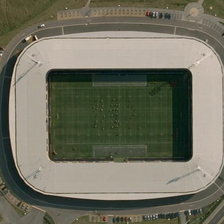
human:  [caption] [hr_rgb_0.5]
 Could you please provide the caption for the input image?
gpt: many people are in a stadium surrounded by cars and meadows .

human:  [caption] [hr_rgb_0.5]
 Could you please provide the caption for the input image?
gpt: there is a grey rectangular building under the sun .

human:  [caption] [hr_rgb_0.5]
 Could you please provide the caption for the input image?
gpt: the gym roads and trees around it .

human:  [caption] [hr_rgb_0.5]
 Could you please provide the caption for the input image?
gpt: many people are in a stadium surrounded by cars and meadows .

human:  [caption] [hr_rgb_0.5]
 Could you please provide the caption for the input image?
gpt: there is a grey rectangular building under the sun .